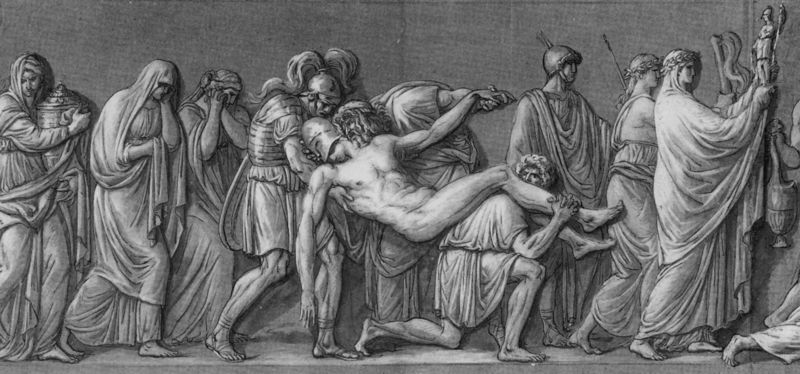
Titel: Beerdigung eines Helden/ Funeral of a Hero
Künstler: Jacques-Louis David
Institution: Sacramento, Crocker Art Museum, CA: E.B. Crocker Collection
Schlagwörter: barock, klassizismus, renaissance, rokoko, romantik, antike, gross, historismus